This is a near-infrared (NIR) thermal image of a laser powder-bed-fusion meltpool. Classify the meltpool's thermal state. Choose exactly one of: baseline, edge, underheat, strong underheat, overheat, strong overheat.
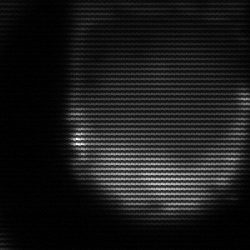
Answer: edge